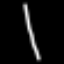
Label: line